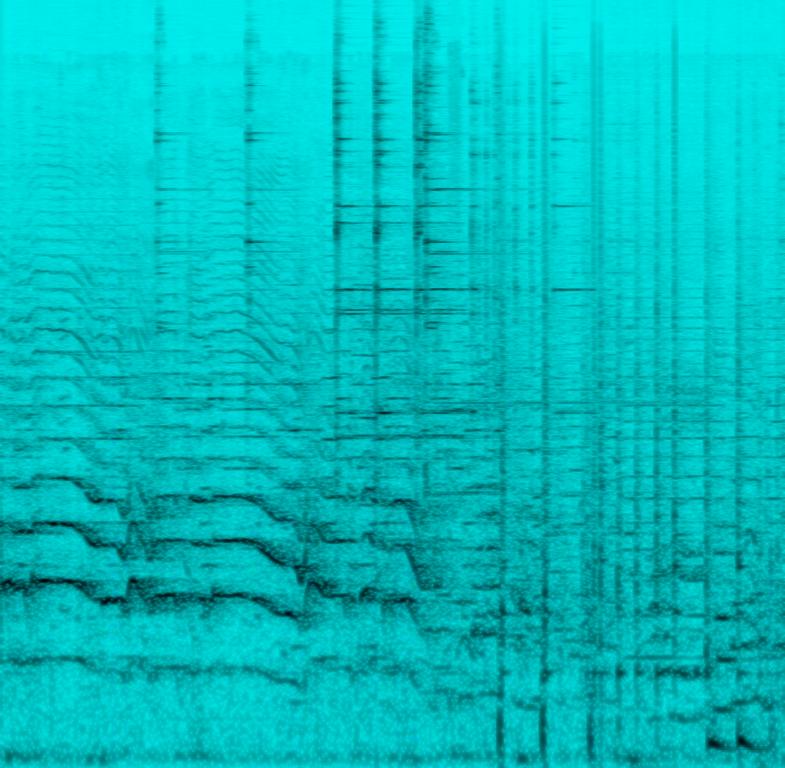
This clip features a South Asian, Indian song . There's a singer with a passionate vocal singing atop a tabla being played. There are manjeeras. The recording is of a live performance and it's low quality audio.